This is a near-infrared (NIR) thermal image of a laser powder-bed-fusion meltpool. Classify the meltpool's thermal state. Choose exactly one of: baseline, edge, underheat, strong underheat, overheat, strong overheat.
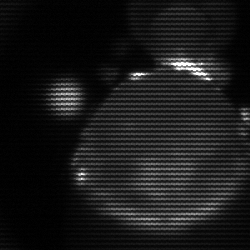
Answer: edge